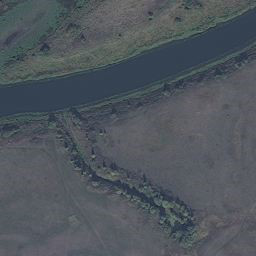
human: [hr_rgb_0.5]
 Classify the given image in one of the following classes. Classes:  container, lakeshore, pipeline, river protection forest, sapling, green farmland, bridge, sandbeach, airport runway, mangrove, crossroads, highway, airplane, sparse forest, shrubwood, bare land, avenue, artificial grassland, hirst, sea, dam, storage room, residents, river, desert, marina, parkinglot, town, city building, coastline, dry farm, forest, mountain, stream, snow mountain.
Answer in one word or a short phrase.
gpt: river